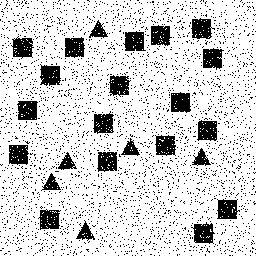
Squares: 18
Triangles: 6
Stars: 0
Total shapes: 24